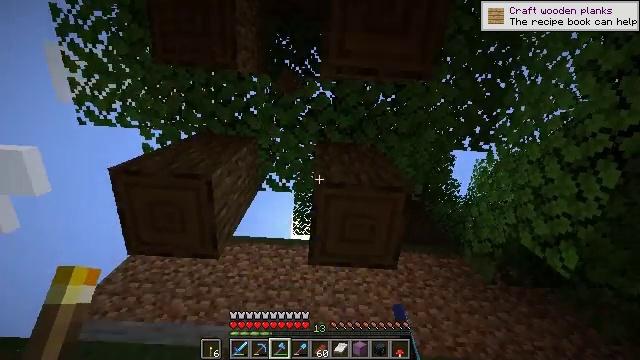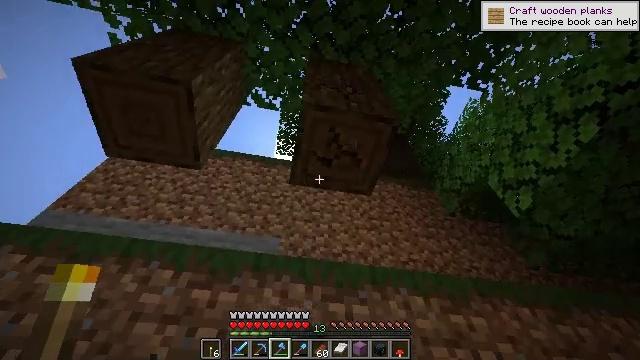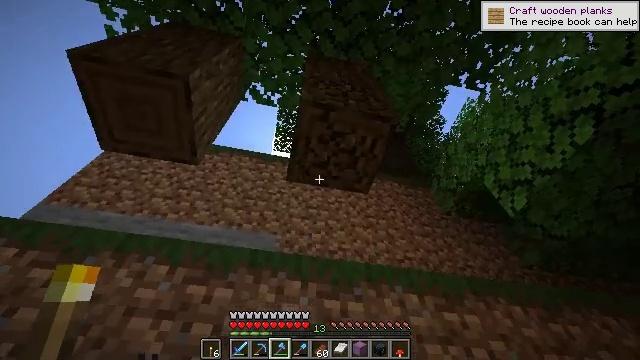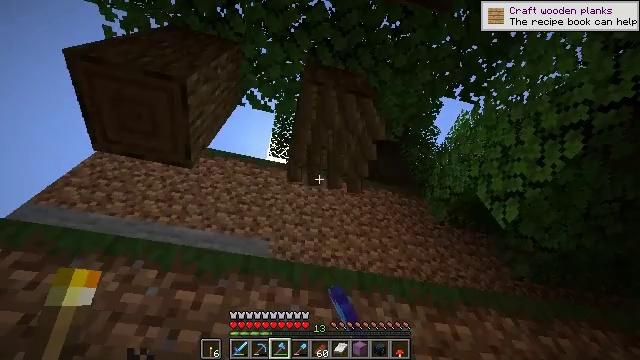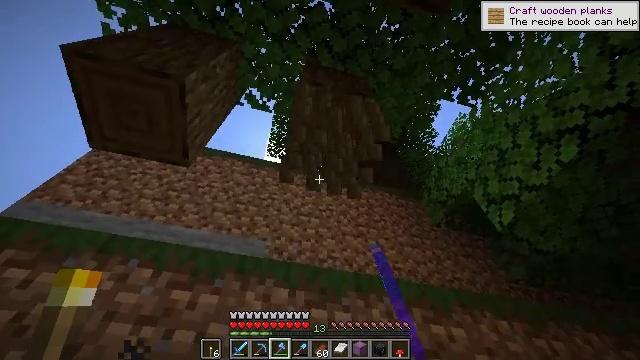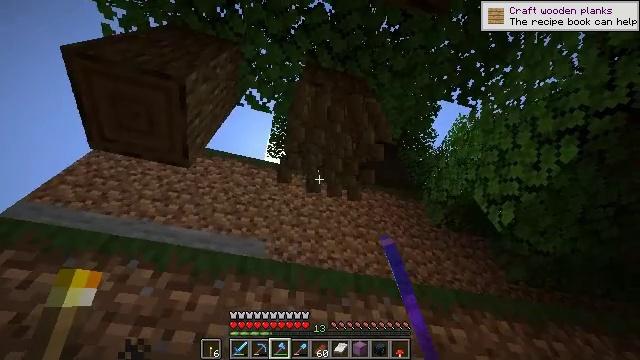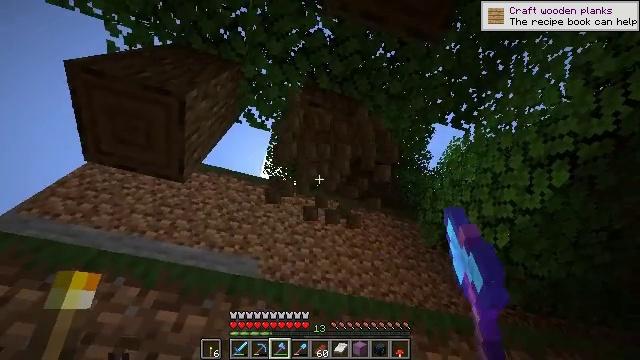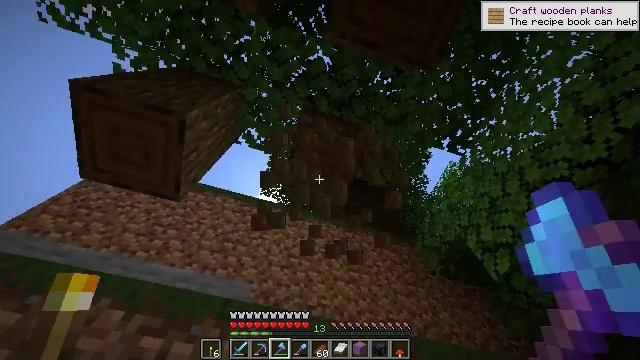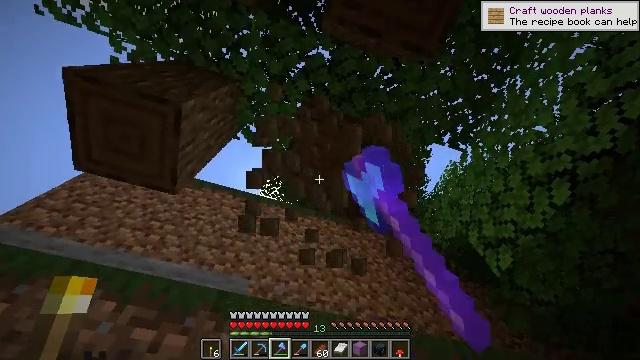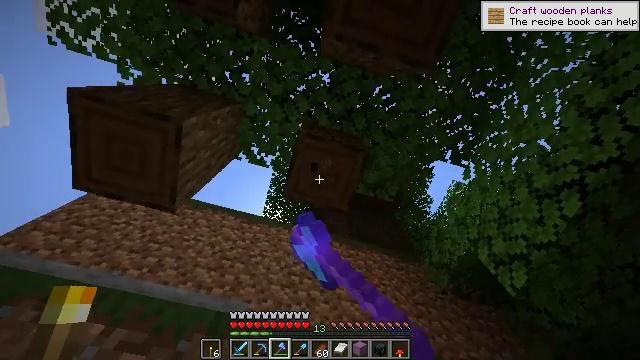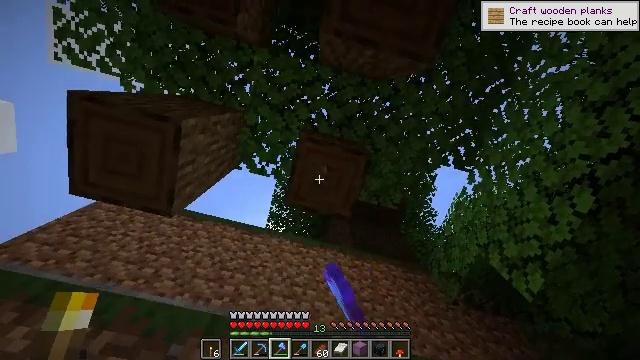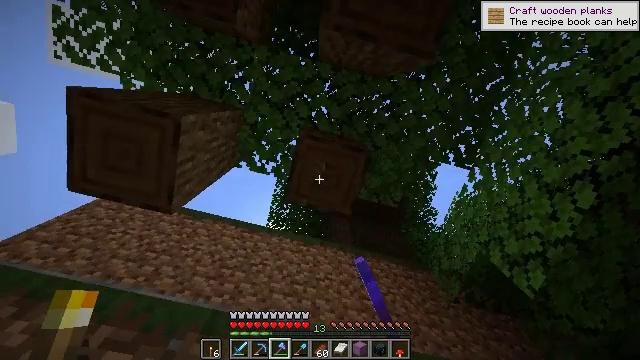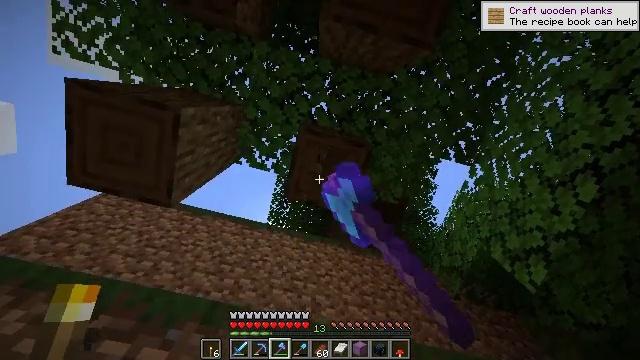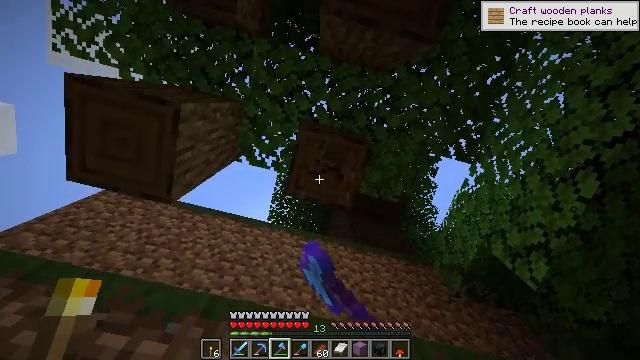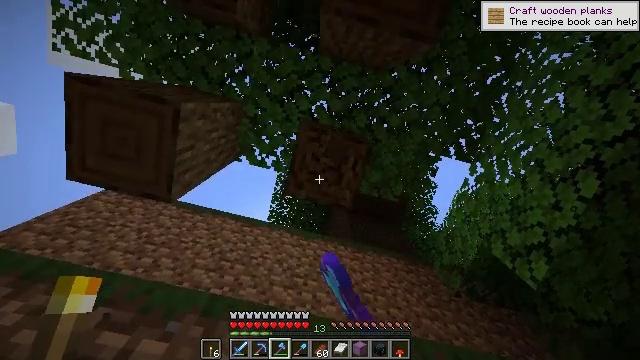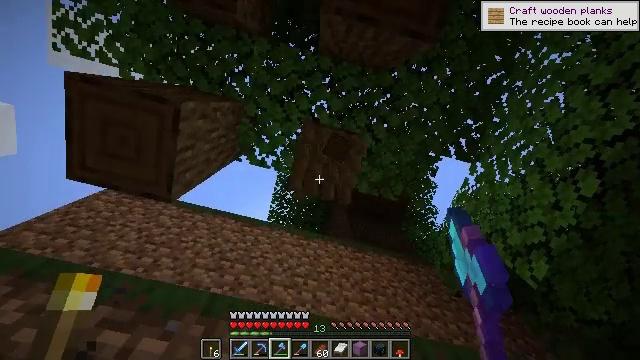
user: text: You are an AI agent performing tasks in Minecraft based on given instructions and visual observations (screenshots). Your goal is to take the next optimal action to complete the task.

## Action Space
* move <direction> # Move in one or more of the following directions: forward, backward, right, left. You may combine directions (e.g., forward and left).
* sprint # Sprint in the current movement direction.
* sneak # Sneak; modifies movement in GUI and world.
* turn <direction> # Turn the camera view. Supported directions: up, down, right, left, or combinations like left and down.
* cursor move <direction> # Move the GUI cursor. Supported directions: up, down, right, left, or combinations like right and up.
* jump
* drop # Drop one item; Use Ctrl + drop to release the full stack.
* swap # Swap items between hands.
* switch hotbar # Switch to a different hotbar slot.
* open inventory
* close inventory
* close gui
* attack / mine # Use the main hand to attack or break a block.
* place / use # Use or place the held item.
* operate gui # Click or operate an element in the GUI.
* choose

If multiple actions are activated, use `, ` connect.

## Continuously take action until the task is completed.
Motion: motion action
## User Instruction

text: Break the dark oak log in the forest.
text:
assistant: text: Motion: turn right and down, attack / mine
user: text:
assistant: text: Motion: turn right, attack / mine
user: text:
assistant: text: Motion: turn right and up, attack / mine
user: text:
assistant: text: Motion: attack / mine
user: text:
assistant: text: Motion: attack / mine
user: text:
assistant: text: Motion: turn right and up, attack / mine
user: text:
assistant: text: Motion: move forward, turn right and up, attack / mine
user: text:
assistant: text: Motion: move forward, attack / mine
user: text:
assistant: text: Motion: move forward, turn left and up, attack / mine
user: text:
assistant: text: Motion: turn left and up, attack / mine
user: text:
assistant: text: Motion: attack / mine
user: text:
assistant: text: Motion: attack / mine
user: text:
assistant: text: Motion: attack / mine
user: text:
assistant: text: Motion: attack / mine
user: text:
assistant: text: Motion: attack / mine
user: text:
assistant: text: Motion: attack / mine
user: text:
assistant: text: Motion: move left, attack / mine
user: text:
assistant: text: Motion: move left, attack / mine
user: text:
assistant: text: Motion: move left, turn left and down, attack / mine
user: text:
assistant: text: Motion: turn left and down, attack / mine
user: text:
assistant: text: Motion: turn left, attack / mine
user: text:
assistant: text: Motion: attack / mine
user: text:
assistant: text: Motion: attack / mine
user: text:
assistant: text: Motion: attack / mine
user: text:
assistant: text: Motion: turn right and down, attack / mine
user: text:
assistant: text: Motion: turn right, attack / mine
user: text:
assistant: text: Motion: turn up, attack / mine
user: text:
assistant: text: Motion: turn right and up, attack / mine
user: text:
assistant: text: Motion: attack / mine
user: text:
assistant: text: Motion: attack / mine